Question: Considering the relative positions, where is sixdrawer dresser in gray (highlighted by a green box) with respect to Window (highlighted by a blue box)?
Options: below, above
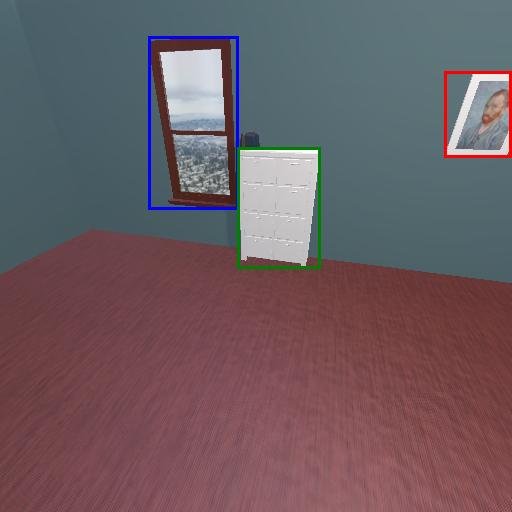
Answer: below